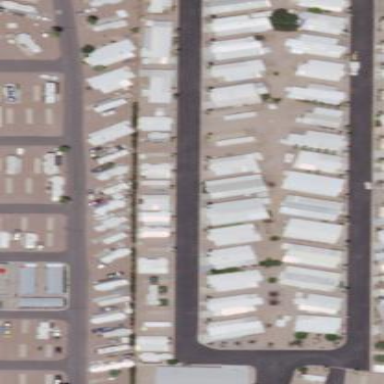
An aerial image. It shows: Residential area known as trailer park.